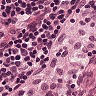
Metastatic tissue present: no